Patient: sex M, age 28
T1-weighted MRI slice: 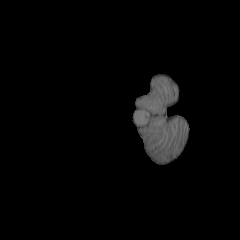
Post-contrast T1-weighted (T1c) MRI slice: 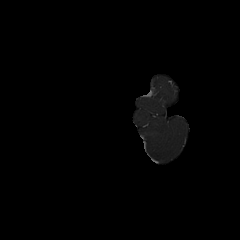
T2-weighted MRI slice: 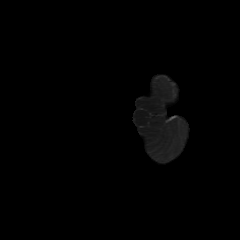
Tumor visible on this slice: no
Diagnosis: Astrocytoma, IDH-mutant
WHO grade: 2